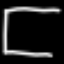
Label: square